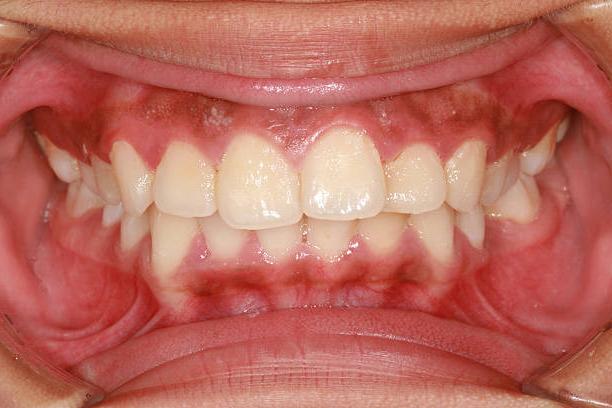
Condition: Gingivitis